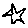
Label: star